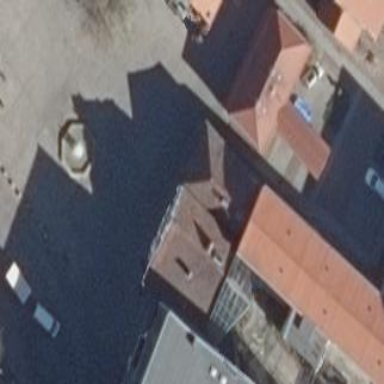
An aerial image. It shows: Building.